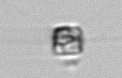
Label: Thalassiosira